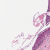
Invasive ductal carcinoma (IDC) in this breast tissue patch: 0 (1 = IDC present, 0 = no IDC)